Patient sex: M
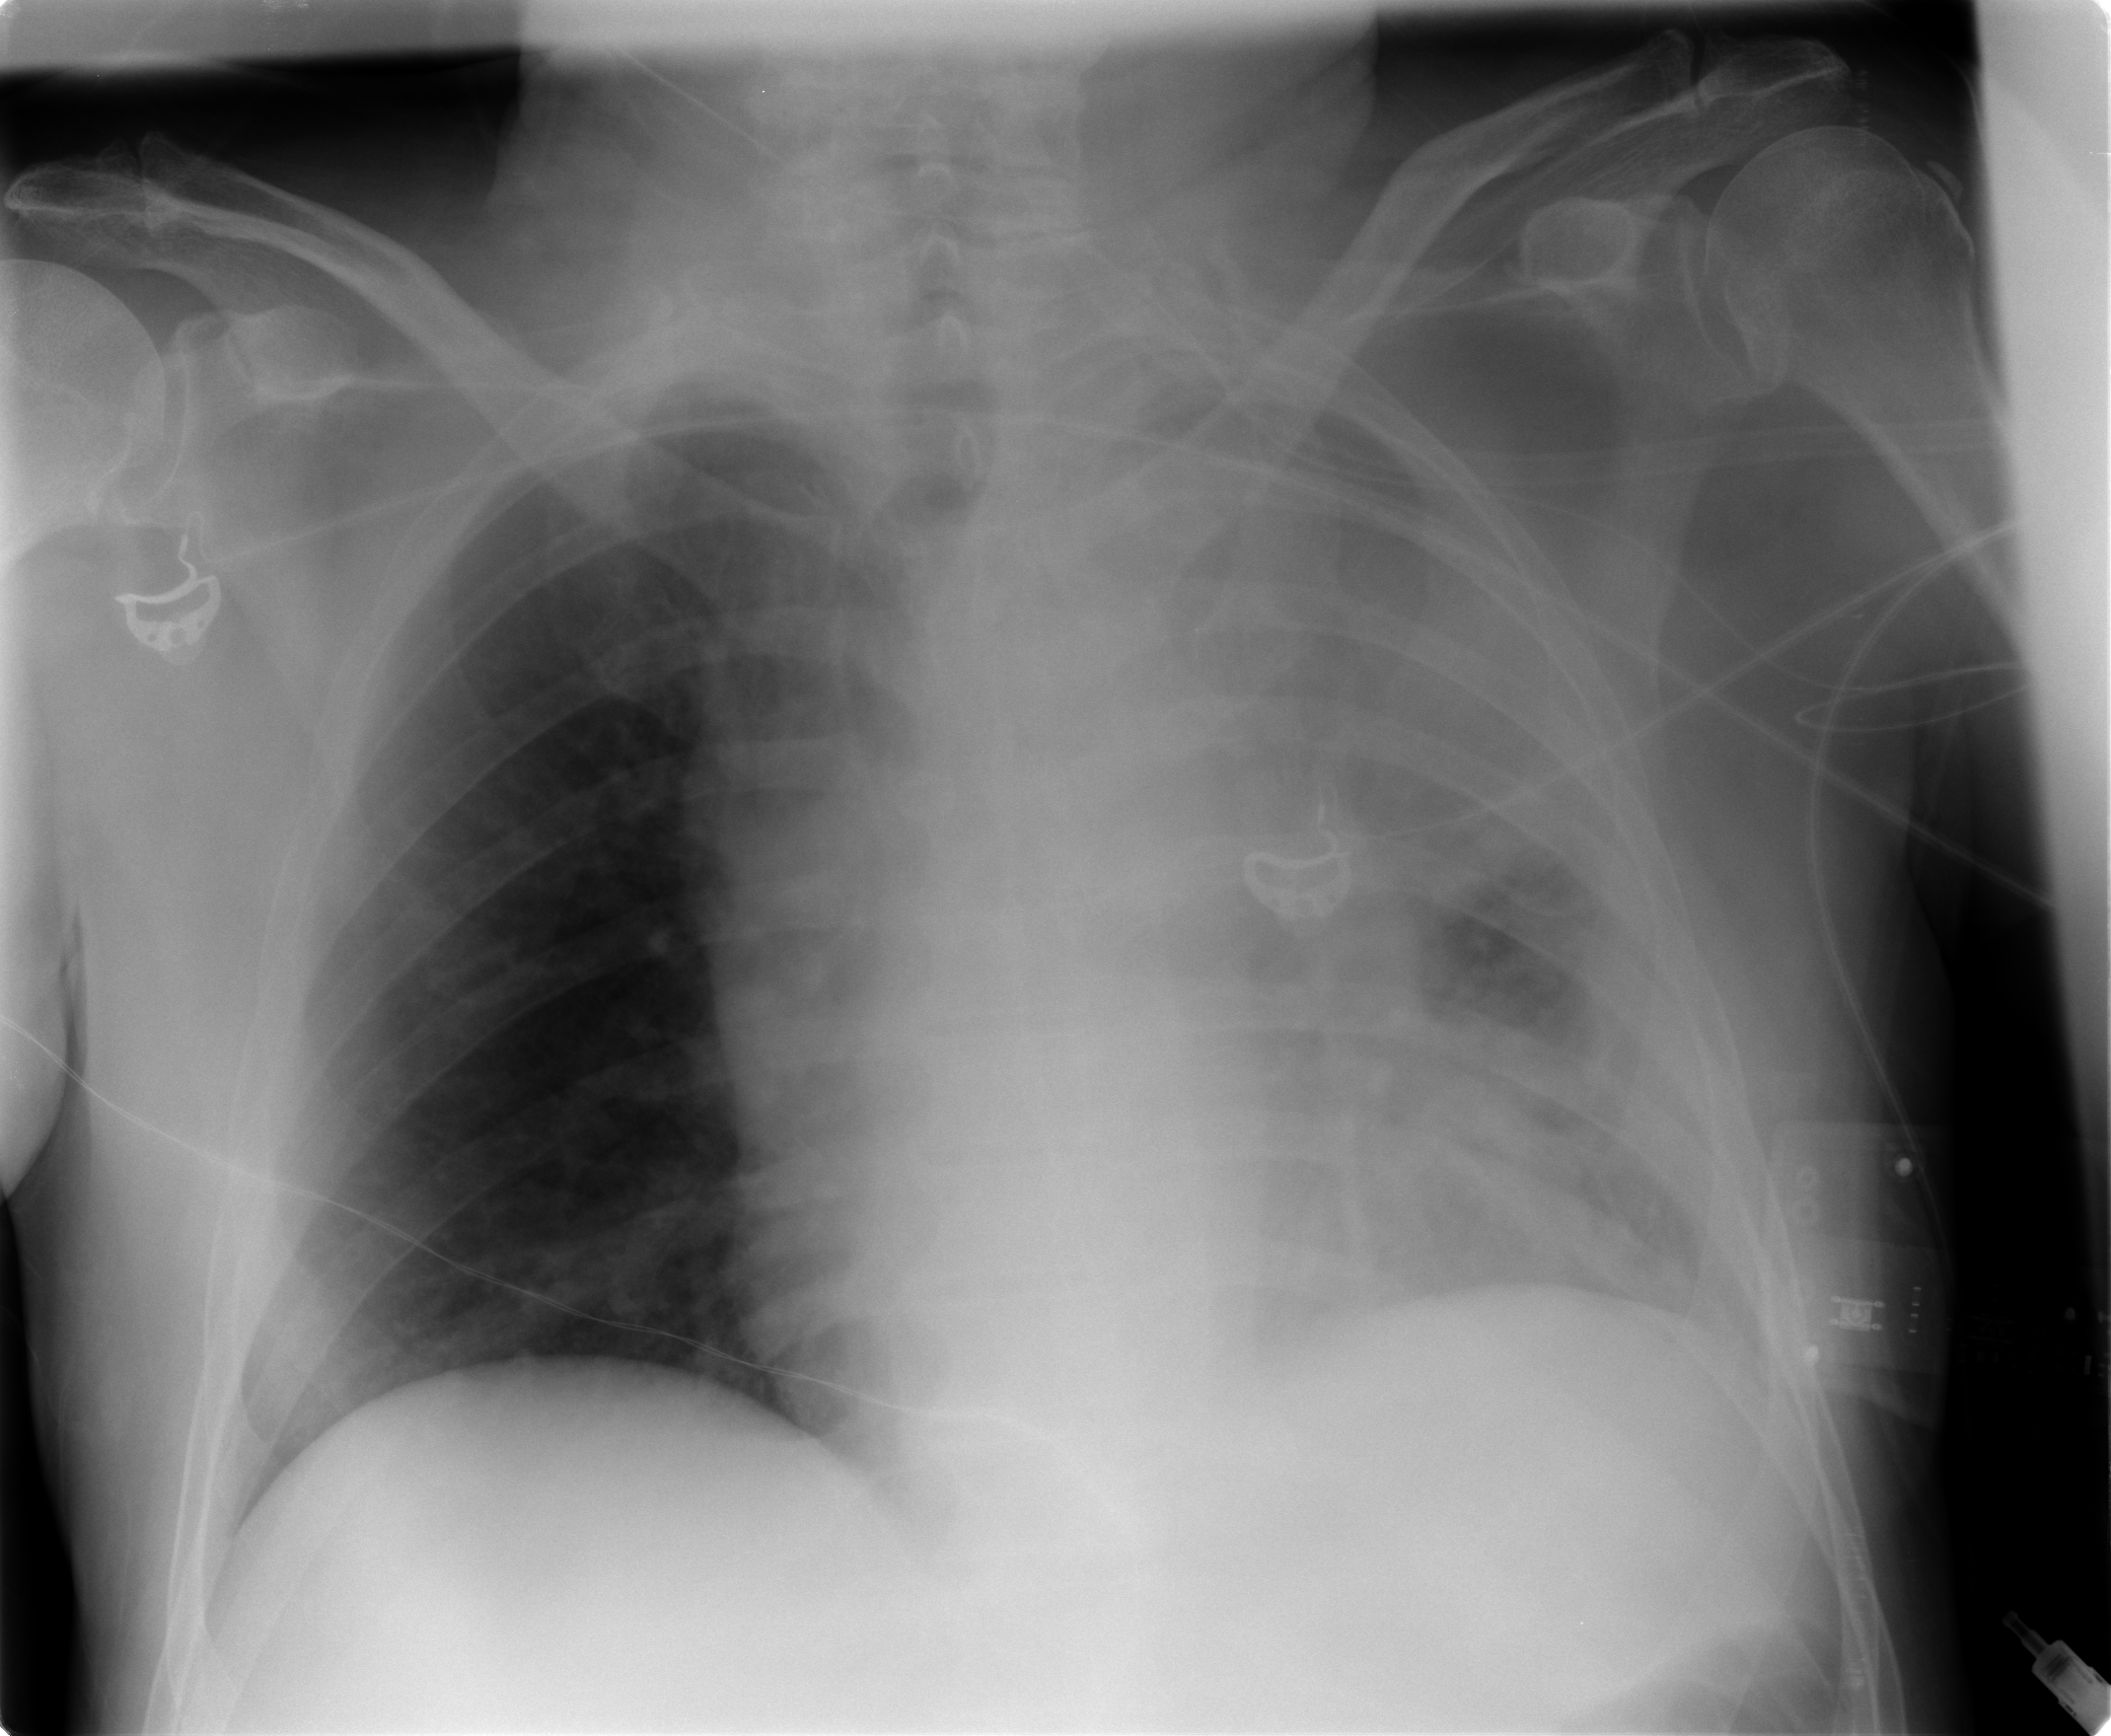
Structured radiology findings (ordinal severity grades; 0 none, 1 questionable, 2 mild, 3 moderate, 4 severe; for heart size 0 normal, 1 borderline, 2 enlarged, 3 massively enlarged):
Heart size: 0
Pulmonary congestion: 0
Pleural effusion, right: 0
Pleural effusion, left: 0
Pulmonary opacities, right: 0
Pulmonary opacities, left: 3
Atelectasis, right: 0
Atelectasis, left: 4